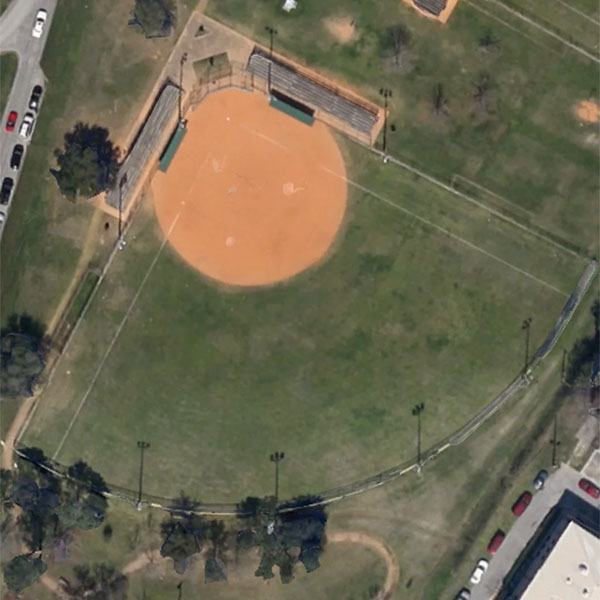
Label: BaseballField